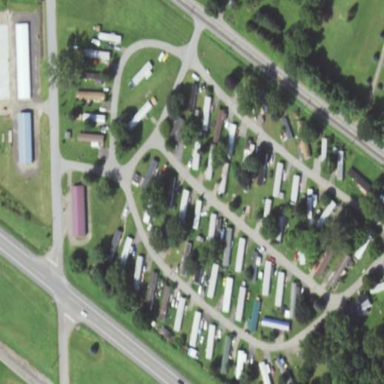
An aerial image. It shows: Residential area designated as trailer park.